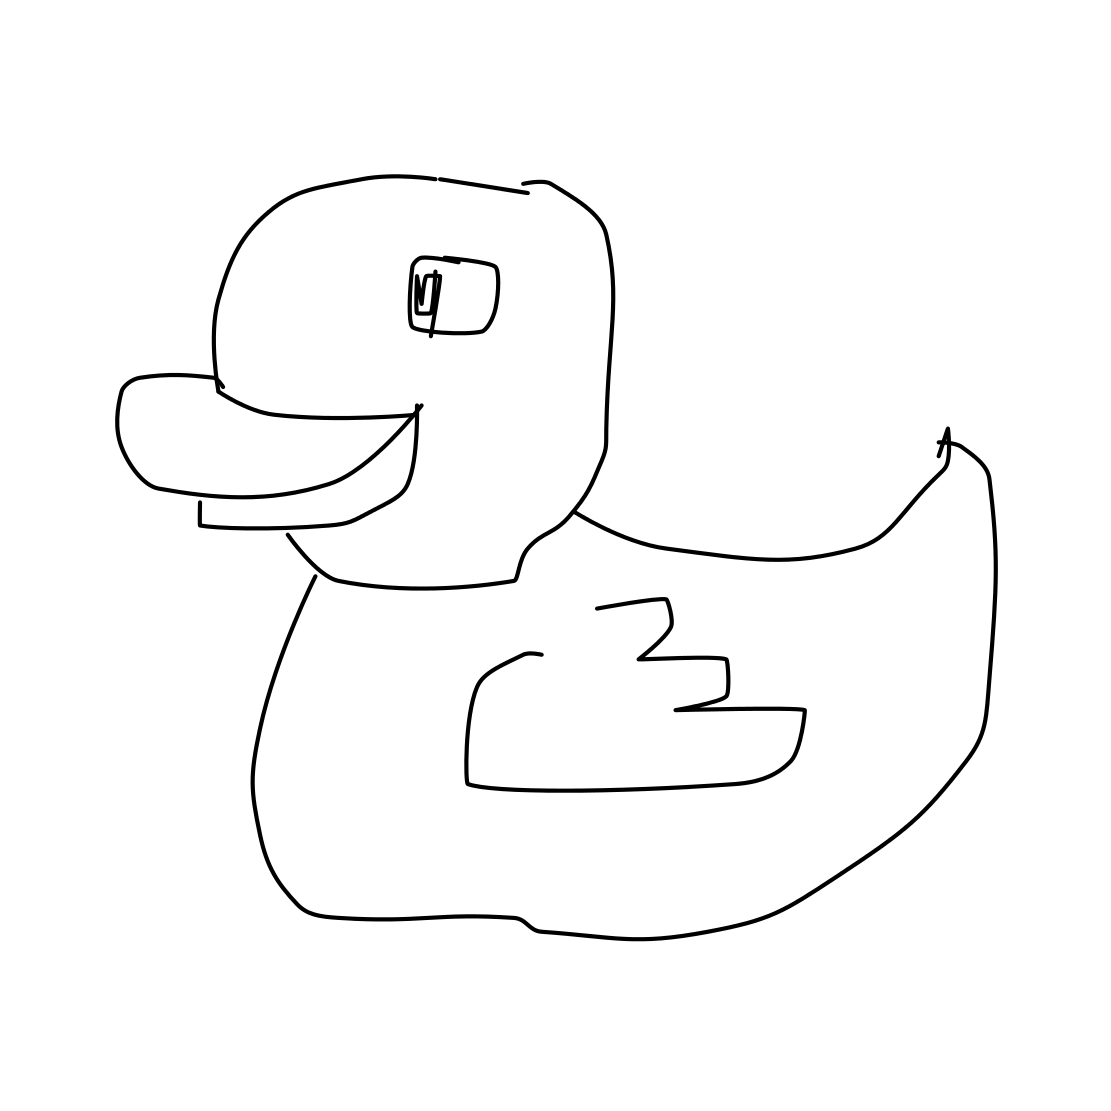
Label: duck